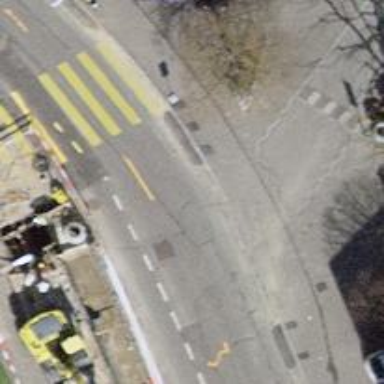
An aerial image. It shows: Unmarked crossing with traffic calming table on the road.